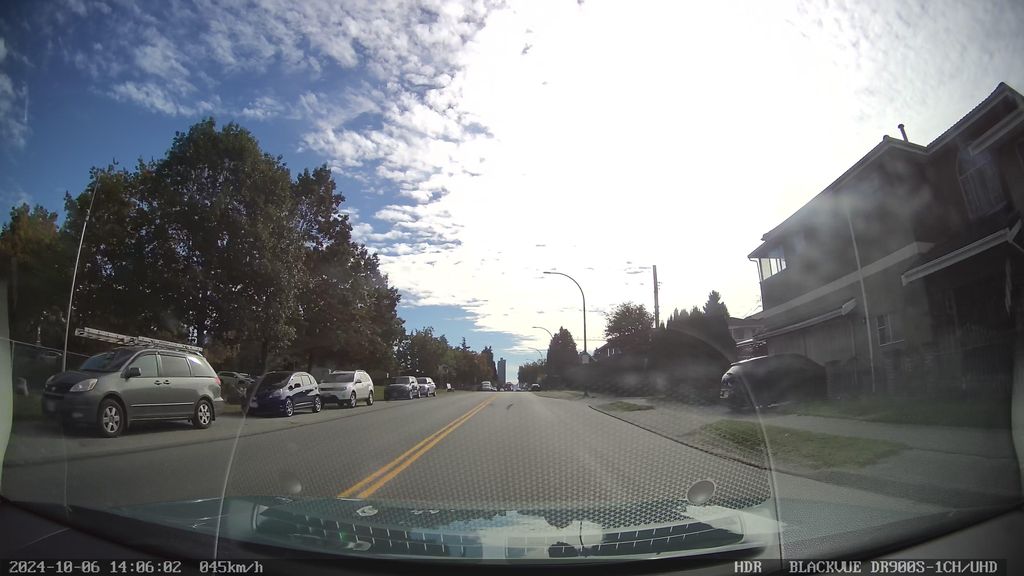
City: vancouver